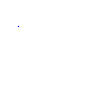
Particle: proton